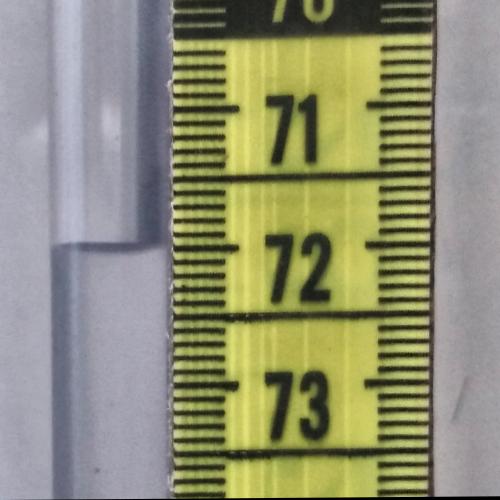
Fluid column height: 72.0 cm